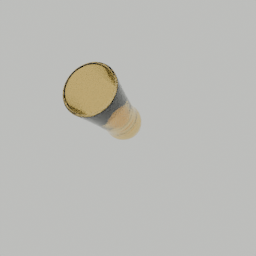
Label: tools